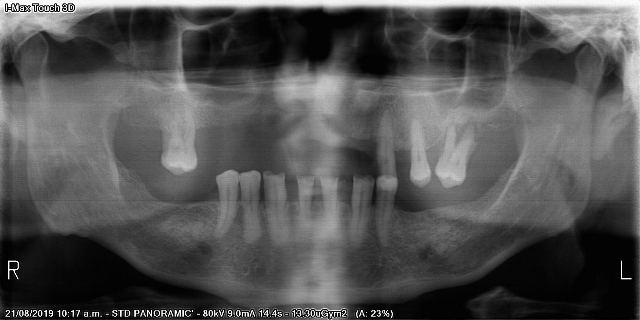
adult